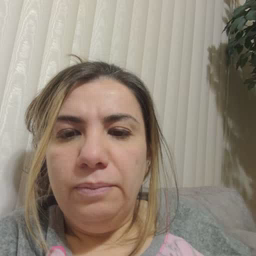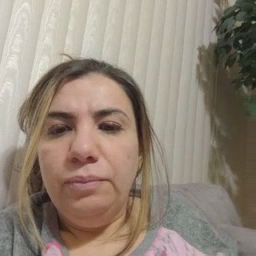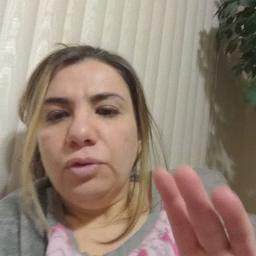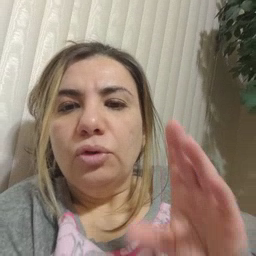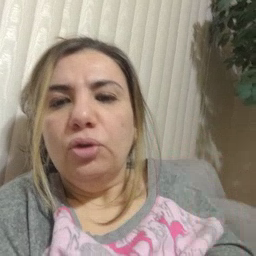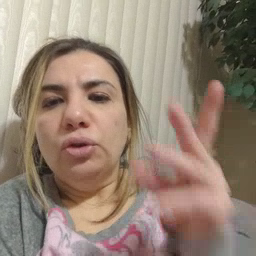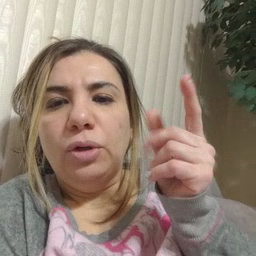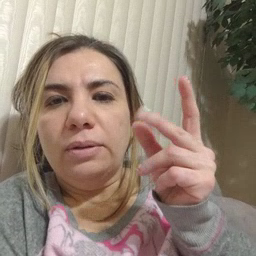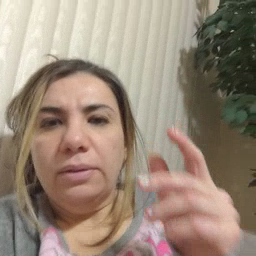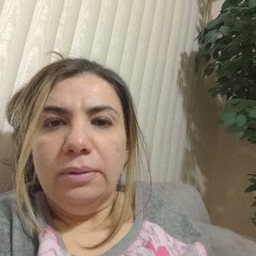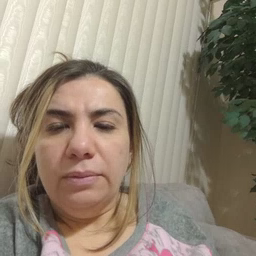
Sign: dog